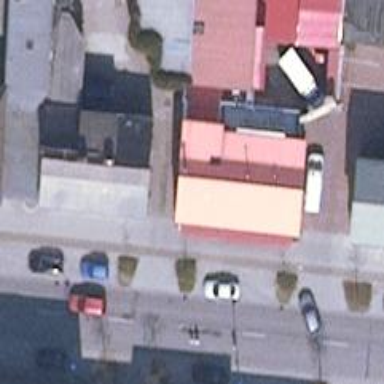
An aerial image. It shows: Fast food establishment.